Question: I can't resize the columns in a JTable (Timeline lookalike). I copied the timeline class. And I wrote timelineUI myself. It feels like I have tried everything to resize the column but it seems impossible.
Here is the TimelineUI class, the important part is at the bottom where I'm trying to resize column 0.
'''
package group4;
import java.awt.BorderLayout;
import java.awt.Dimension;
import java.awt.Point;
import java.awt.Rectangle;
import java.util.ArrayList;
import javax.swing.JFrame;
import javax.swing.JScrollPane;
import javax.swing.JTable;
import javax.swing.UIManager;
import javax.swing.table.TableColumn;
public class TimelineUI extends JFrame {
TimeLine timeline;
JScrollPane scrollpane;
public TimelineUI() {
initTimeline();
}
public final void initTimeline() {
try {
UIManager.setLookAndFeel(UIManager.getSystemLookAndFeelClassName());
} catch (Exception e) {
e.printStackTrace();
}
this.setDefaultCloseOperation(JFrame.EXIT_ON_CLOSE);
this.setLayout(new BorderLayout());
this.setTitle("Timeline");
timeline = new TimeLine(5,3);
scrollpane = new JScrollPane();
scrollpane.setViewportView(timeline);
this.add(scrollpane,BorderLayout.CENTER);
addData();
this.pack();
this.setSize(1200,200);
this.setVisible(true);
}
public JTable getTable () {
return timeline;
}
private void addData(){
ArrayList<String> columndata = new ArrayList<String>();
columndata.add("Blig (1)");
columndata.add("Workbench (2)");
timeline.addColumn("", columndata);
columndata = new ArrayList<String>();
columndata.add("Making spunks");
columndata.add("Service bligs");
timeline.addColumn(0, columndata);
columndata = new ArrayList<String>();
columndata.add("Finding plonks");
columndata.add("Finding plonks");
timeline.addColumn(60, columndata);
columndata = new ArrayList<String>();
columndata.add("Finding plonks");
columndata.add("Finding plonks");
timeline.addColumn(90, columndata);
columndata = new ArrayList<String>();
columndata.add("Finding plonks");
columndata.add("Finding plonks");
timeline.addColumn(120, columndata);
columndata = new ArrayList<String>();
columndata.add("Finding plonks");
columndata.add("Finding plonks");
timeline.addColumn(150, columndata);
columndata = new ArrayList<String>();
columndata.add("Finding plonks");
columndata.add("Finding plonks");
timeline.addColumn(180, columndata);
timeline.setAutoResizeMode(JTable.AUTO_RESIZE_OFF);
timeline.getColumnModel().getColumn(1).setMinWidth(200);
timeline.getColumnModel().getColumn(1).setMaxWidth(200);
timeline.getColumnModel().getColumn(1).setPreferredWidth(200);
}
}
'''
And then we have the Timeline.class that I got from a nice guy on the net:
'''
package group4;
import java.awt.Color;
import java.awt.Component;
import java.awt.Dimension;
import java.awt.Graphics;
import java.util.ArrayList;
import javax.swing.JTable;
import javax.swing.ListSelectionModel;
import javax.swing.SwingUtilities;
import javax.swing.table.AbstractTableModel;
import javax.swing.table.TableCellRenderer;
import javax.swing.table.TableColumn;
public class TimeLine extends JTable{
private final int ROW_DISTANCE = 5;
private final int TIME_ROW_HEIGHT = 20;
private ImageTableModel itm;
private int maxRowHeight = 20;
/**
* Generates a new TimeLine object
* @param rows - number of rows of the default grid
* @param columns - number of columns of the default grid
*/
public TimeLine(int rows, int columns){
setTimeLineLookAndFeel();
itm = initModel();
itm.initGrid(rows, columns);
setModel(itm); // set the table model
System.out.println(itm.getValueAt(2, 1));
}
/**
* @return ImageTableModel - a new ImageTableModel
*/
private ImageTableModel initModel(){
return new ImageTableModel();
}
/**
* Adds a new column to the table
* @param date - The column name as java.util.Date
* @param columndata - The row values for this column.
*/
public void addColumn(int time, ArrayList<String> columndata){
itm.addColumn(time+"", columndata);
}
/**
* Adds a new column to the table
* @param columnName - The column name
* @param columndata - The row values for this column.
*/
public void addColumn(String columnName, ArrayList<String> columndata){
itm.addColumn(columnName, columndata);
}
/**
* Utility function to set the scroll pane
*/
public int getRowCount(){
return itm.getRowCount();
}
/**
* Utility function to set the scroll pane
*/
public int getColumnCount(){
return itm.getColumnCount();
}
/**
* Set some JTable properties to make it
* look more like a timeline
*/
private void setTimeLineLookAndFeel(){
this.getTableHeader().setReorderingAllowed(false);
this.setCellSelectionEnabled(true);
this.setAutoResizeMode(JTable.AUTO_RESIZE_OFF);
this.setSelectionMode(ListSelectionModel.SINGLE_SELECTION);
this.setIntercellSpacing(new Dimension(0,0));
this.setShowGrid(false);
this.setTableHeader(null);
}
@Override
public void paintComponent(Graphics g){
super.paintComponent(g);
g.setColor( Color.BLACK );
int y = getRowHeight(0) * (itm.getRowCount() - 1) - 1;
g.drawLine(0, y, getSize().width, y);
}
@Override
public Component prepareRenderer(TableCellRenderer renderer, int row, int column){
Component c = super.prepareRenderer(renderer, row, column);
if(row == itm.getRowCount()-1){
c.setBackground(java.awt.SystemColor.control);
}
else if( !this.isCellSelected(row, column)) {
c.setBackground(column % 2 != 0 ? new Color(241, 245, 250) : null);
}
return c;
}
@Override
/**
* makes the date column look like a table header
*/
public void changeSelection(int row, int column, boolean toggle, boolean extend){
Object o = getValueAt(row, column);
if (o != null && row != itm.getRowCount()-1){
super.changeSelection(row, column, toggle, extend);
}
}
/**
* The table model for this timeline *
*/
class ImageTableModel extends AbstractTableModel {
private ArrayList<String> columnnames; // holds the column names
private ArrayList<ArrayList<String>> data; // holds the table data
private int maxRowCount;
private int columnCursor; // points on the current column
public ImageTableModel(){
columnnames = new ArrayList<String>();
data = new ArrayList<ArrayList<String>>();
maxRowCount = 0;
columnCursor = 0;
}
public Object getValueAt(int row, int column) {
if (data.get(column).size()-1<row) {
return null;
}
else{
return data.get(column).get(row);
}
}
public int getRowCount(){
return maxRowCount;
}
public int getColumnCount(){
return columnnames.size();
}
public String getColumnName( int columnIndex ){
return columnnames.get(columnIndex);
}
/**
* Adds a new column to the table
* @param columnName - The column name
* @param columndata - The row values for this column.
*/
public void addColumn(String columnName, ArrayList<String> columndata) {
if(columnCursor >= columnnames.size()){
columnnames.add(columnName);
data.add(rotateFillList(columnName,columndata));
}
else{
columnnames.set(columnCursor, columnName);
data.set(columnCursor, rotateFillList(columnName,columndata));
}
SwingUtilities.invokeLater (new Runnable(){ // fixes a nasty java vector bug
public void run () {
fireTableStructureChanged();
fireTableDataChanged();
}
});
columnCursor++;
}
public void initGrid(int rows, int columns){
for(int i = 0; i < columns+100; i++){
ArrayList<String> newdata = new ArrayList<String>();
for(int j = 0; j < rows; j++){
newdata.add(null);
}
columnnames.add(String.valueOf(i));
data.add(newdata);
maxRowCount = rows;
}
SwingUtilities.invokeLater (new Runnable(){ // fixes a nasty java vector bug
public void run () {
fireTableStructureChanged();
fireTableDataChanged();
}
});
}
/**
* Rotates the list. If list.size() is smaller than
* maxRowCount the list if filled with null values
* This generates the bottom up effect
* @param columnName - The column name
* @param list
* @return list
*/
private ArrayList<String> rotateFillList(String columnName, ArrayList<String> list){
list.add(0,columnName); // set column name to be on the bottom
if(maxRowCount < list.size()){
// adjust all rows to the new maxRowCount
maxRowCount = list.size();
for(int i = 0; i < data.size(); i++){
int diff = maxRowCount - data.get(i).size();
for(int j = 0; j < diff; j++){
data.get(i).add(0,null);
}
}
}
else { // fill with null values
int diff = maxRowCount - list.size();
for(int i = 0; i < diff; i++){
list.add(null);
}
}
ArrayList<String> rotatedList = new ArrayList<String>();
for(int i= list.size()-1;i>=0;i--){ // rotate list
rotatedList.add(list.get(i));
}
return rotatedList;
}
}
}
'''
This seems like a really simple problem but I can't figure it out. Do I need to define a ColumnModel by myself? I thought I could use the default one. I can add columns, change background color and so on but not resize. I'm Adding a picture that shows how it looks now. I want the whole text to show.

Any help would be really appreciated. I spent a lot of hours on this now.
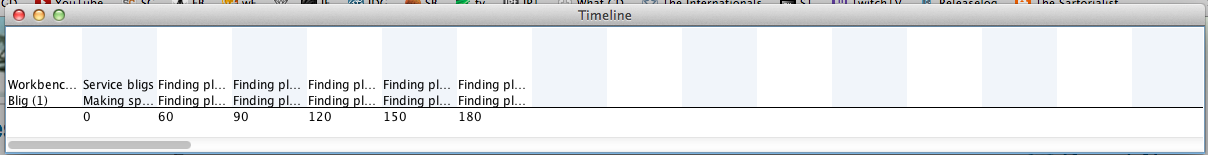
Answer: In 'TimeLine.addColumn()' table structure notifications are fired using 'SwingUtilities.invokeLater'. The notifications will be executed asynchronously on EDT once all other pending events have been processed.
The trick is that 'fireTableStructureChanged()' may trigger rebuilding of table's columns. You can find more details about 'fireTableStructureChanged' in this <URL>' is executed and it resets the sizes back to default.
Not sure what is the intended logic there in that method (ie comment ""), but if you execute 'fireTableStructureChanged()' and 'fireTableDataChanged()' without 'SwingUtilities.invokeLater' you should see the resized column.
Of course, you have to be on EDT, so if that fix is impossible you can execute column width setting using 'SwingUtilities.invokeLater()'.
Also note, that columns start from 0. You mention that you resize column 0, but in fact in code you access column 1.